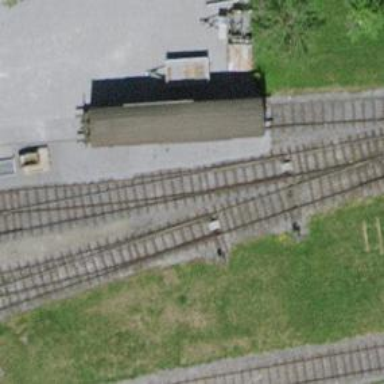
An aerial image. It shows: Railway yard with electrified tracks and single track.